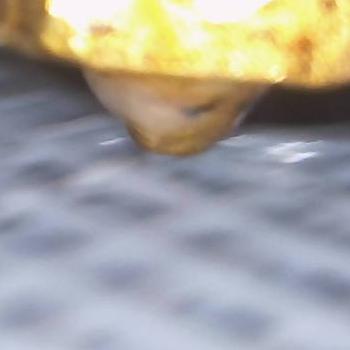
Flow rate: 88%